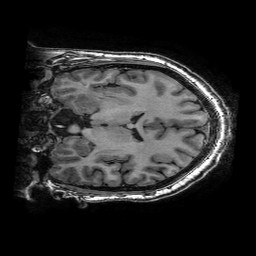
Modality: T1w
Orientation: coronal
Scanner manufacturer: ge
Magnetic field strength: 3 T
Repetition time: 0.008908 s
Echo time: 0.003492 s